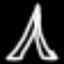
Label: The Eiffel Tower